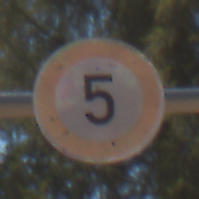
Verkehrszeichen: Geschwindigkeit5
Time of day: MorningAfternoon
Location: Outdoor (Nature)
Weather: Clear
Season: Summer
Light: Natural